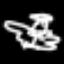
Label: angel